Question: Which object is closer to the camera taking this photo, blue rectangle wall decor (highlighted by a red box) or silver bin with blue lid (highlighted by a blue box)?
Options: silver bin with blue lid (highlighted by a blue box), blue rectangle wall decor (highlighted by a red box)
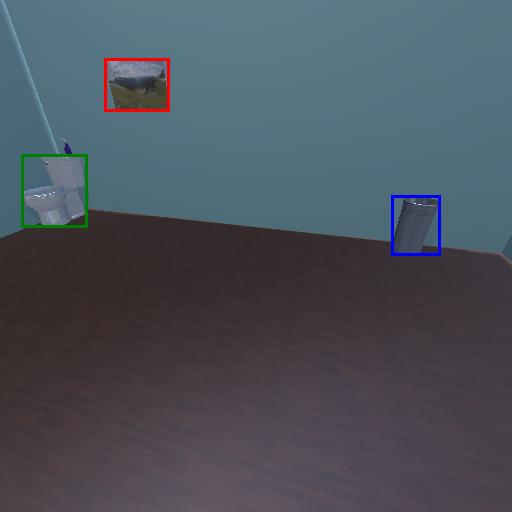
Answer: silver bin with blue lid (highlighted by a blue box)